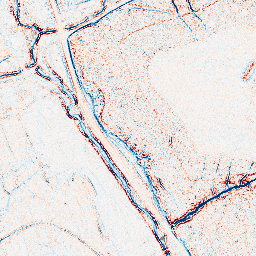
Category: edge_preserving
Decomposition family: bilateral
Decomposition parameters: d: 5
sigma_color: 100
sigma_space: 50
Upsampling method: lanczos
Upsampling parameters: scale: 4
Upsampling scale: 4